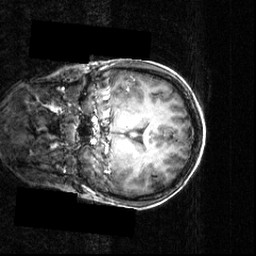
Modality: T1w
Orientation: coronal
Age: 16
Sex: female
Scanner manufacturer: siemens
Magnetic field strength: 3.951 T
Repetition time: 1.5 s
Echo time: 0.00335 s